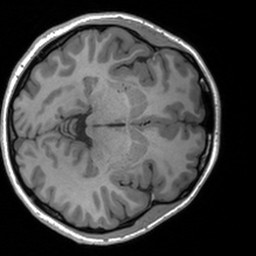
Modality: T1w
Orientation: axial
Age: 24
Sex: female
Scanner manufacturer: siemens
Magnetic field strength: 3 T
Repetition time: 1.9 s
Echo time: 0.00226 s